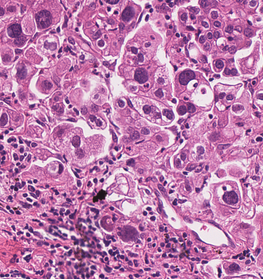
Tumor epithelial tissue: yes
Tumor-associated stroma tissue: yes
Normal tissue: no